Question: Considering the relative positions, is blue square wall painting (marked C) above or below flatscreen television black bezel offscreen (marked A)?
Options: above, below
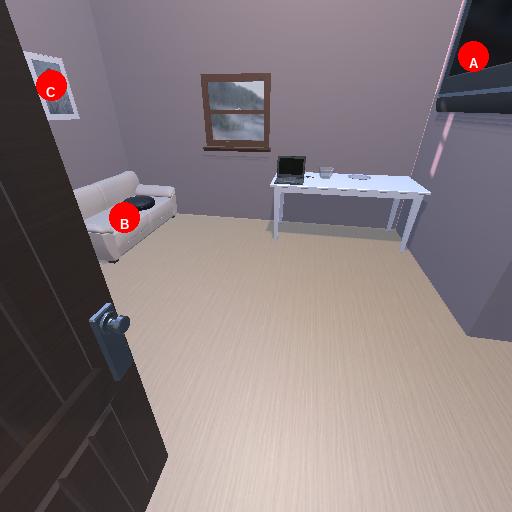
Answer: above